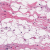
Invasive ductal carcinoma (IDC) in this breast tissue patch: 0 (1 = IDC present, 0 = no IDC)